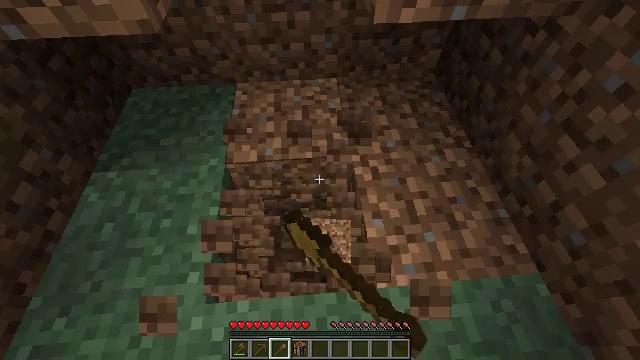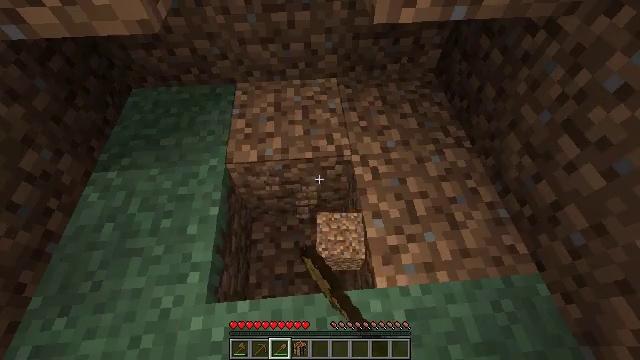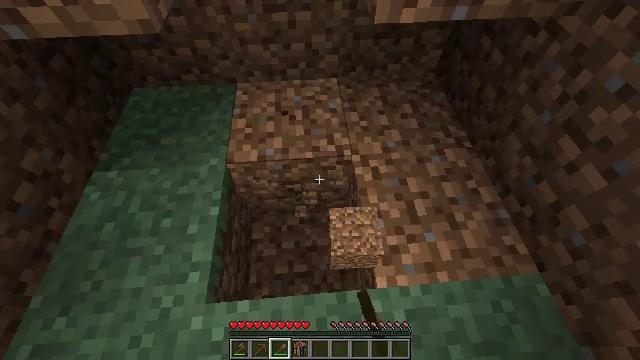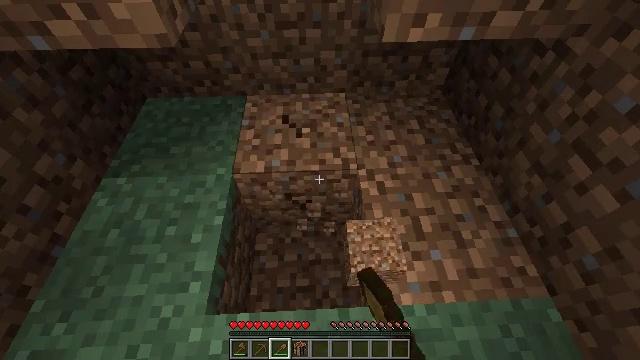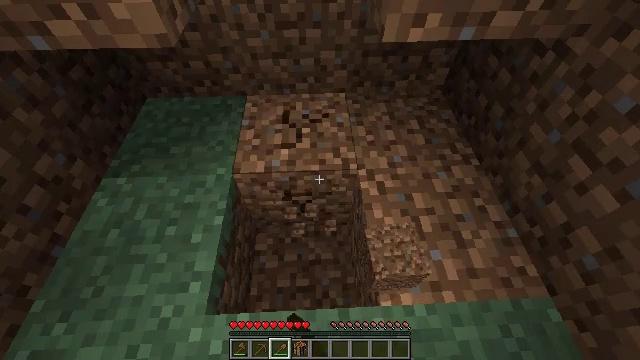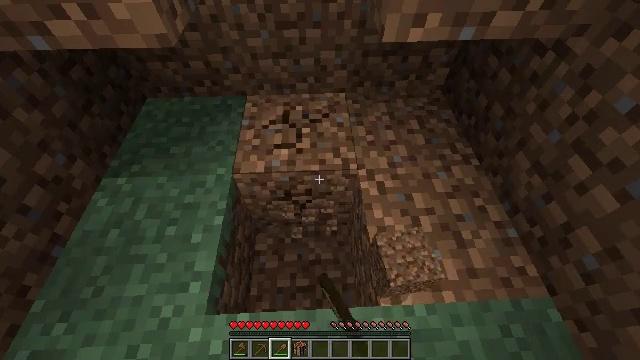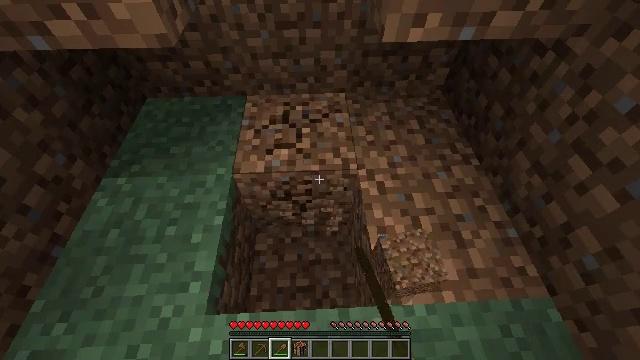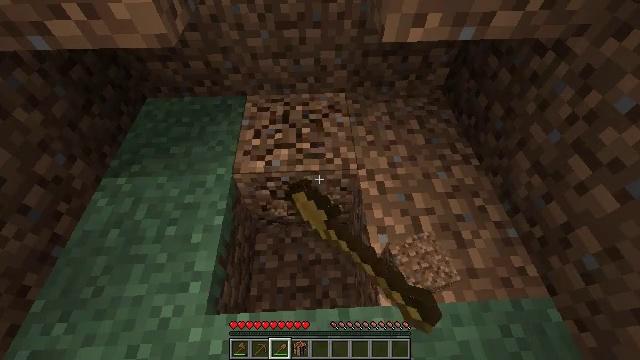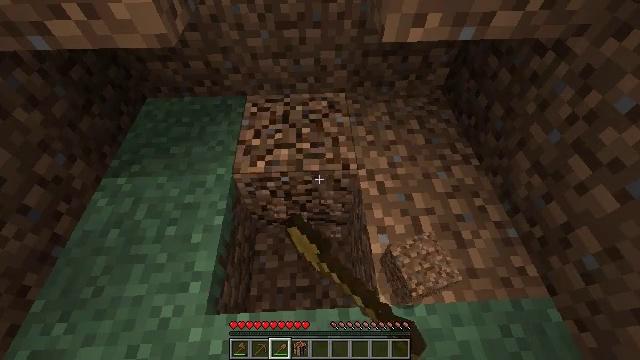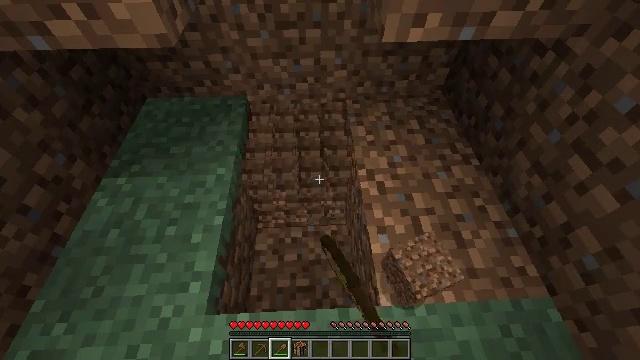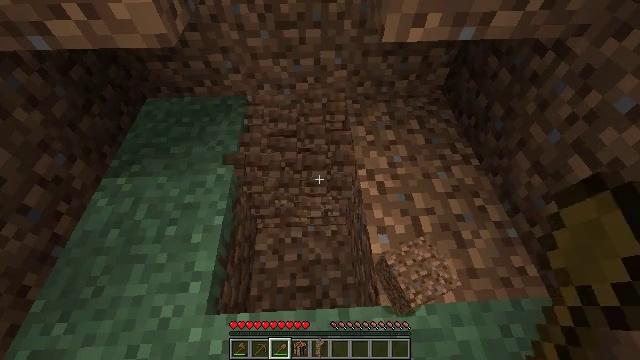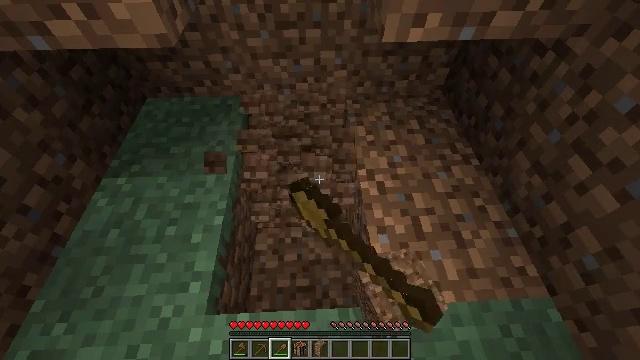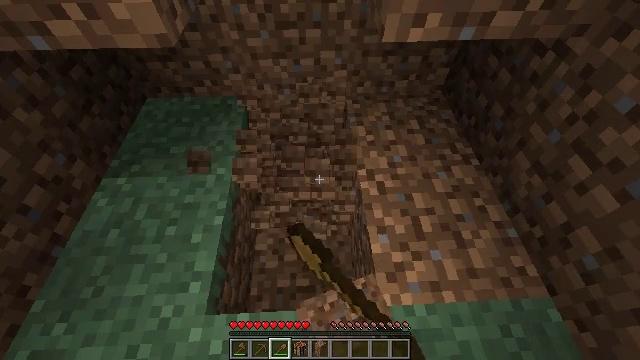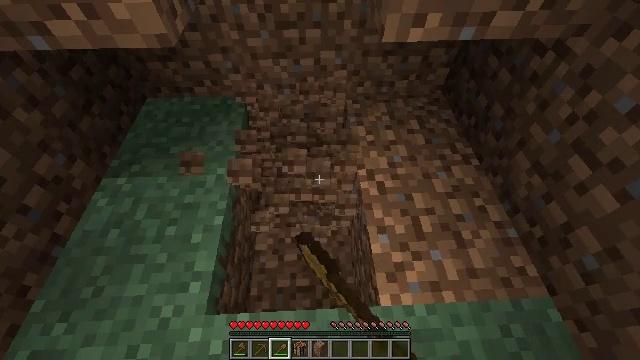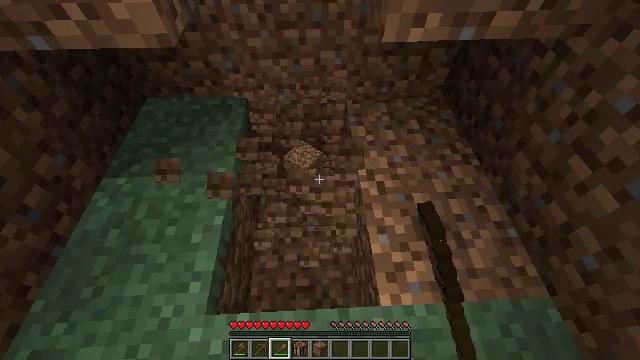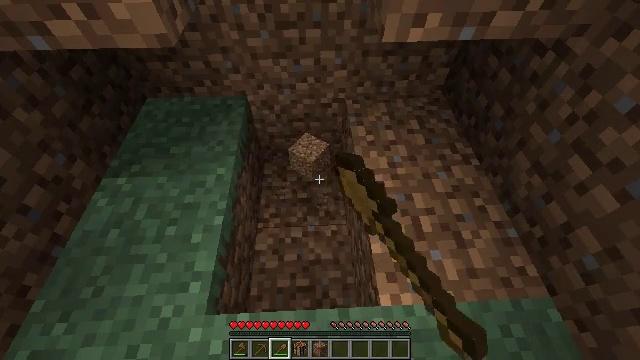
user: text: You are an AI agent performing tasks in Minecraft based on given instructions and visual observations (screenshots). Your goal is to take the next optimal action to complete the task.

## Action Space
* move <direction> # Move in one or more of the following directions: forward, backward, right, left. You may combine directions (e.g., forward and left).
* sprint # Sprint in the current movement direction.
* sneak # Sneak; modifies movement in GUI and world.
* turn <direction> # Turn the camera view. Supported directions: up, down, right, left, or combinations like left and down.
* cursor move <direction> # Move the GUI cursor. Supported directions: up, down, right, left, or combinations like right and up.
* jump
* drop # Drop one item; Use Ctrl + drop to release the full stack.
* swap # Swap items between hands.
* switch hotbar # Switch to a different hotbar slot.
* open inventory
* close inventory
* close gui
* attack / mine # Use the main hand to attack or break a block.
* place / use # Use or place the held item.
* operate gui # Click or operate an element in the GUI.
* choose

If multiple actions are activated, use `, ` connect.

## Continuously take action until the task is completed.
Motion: motion action
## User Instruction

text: Break the dirt block.
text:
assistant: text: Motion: attack / mine
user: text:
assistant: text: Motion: attack / mine
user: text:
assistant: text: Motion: turn left and up, attack / mine
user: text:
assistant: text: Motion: attack / mine
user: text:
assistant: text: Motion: attack / mine
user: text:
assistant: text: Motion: attack / mine
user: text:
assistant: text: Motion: attack / mine
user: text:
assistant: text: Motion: attack / mine
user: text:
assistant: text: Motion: attack / mine
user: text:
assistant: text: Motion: attack / mine
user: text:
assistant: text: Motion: attack / mine
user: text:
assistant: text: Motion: attack / mine
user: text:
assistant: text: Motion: attack / mine
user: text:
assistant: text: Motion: attack / mine
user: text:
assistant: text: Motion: attack / mine
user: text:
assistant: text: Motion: move right, attack / mine
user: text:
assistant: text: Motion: move right, attack / mine
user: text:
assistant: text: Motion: move right, attack / mine
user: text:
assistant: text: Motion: move right, attack / mine
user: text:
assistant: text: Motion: attack / mine
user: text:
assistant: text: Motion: attack / mine
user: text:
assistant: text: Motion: attack / mine
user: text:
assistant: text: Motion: attack / mine
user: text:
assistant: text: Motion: attack / mine
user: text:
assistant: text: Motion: attack / mine
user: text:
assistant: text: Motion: attack / mine
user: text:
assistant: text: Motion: attack / mine
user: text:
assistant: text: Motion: attack / mine
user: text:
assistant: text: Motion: attack / mine
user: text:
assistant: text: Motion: attack / mine